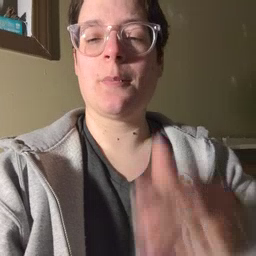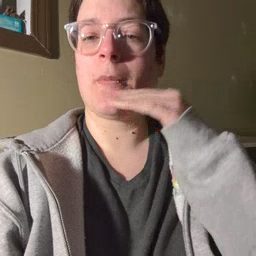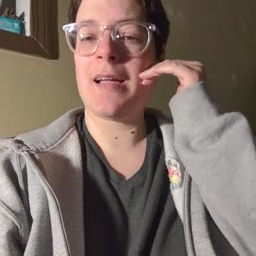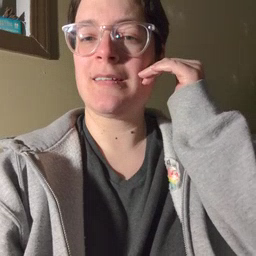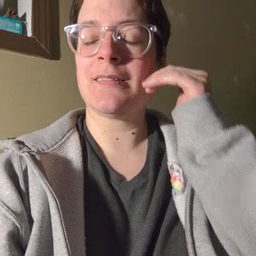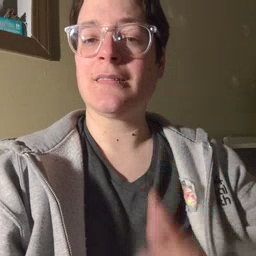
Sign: smile